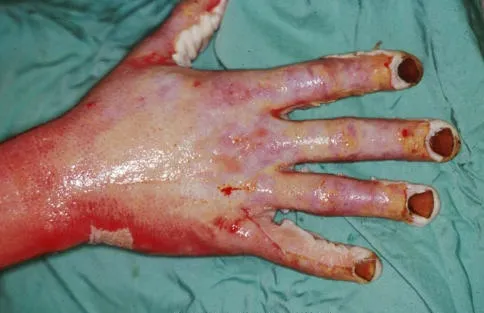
Right hand after 48 hours of subatmospheric pressure treatment (a).
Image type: medical_photograph (other_medical_photograph)